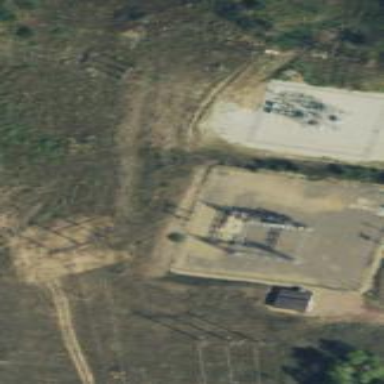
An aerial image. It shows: Fenced power substation.